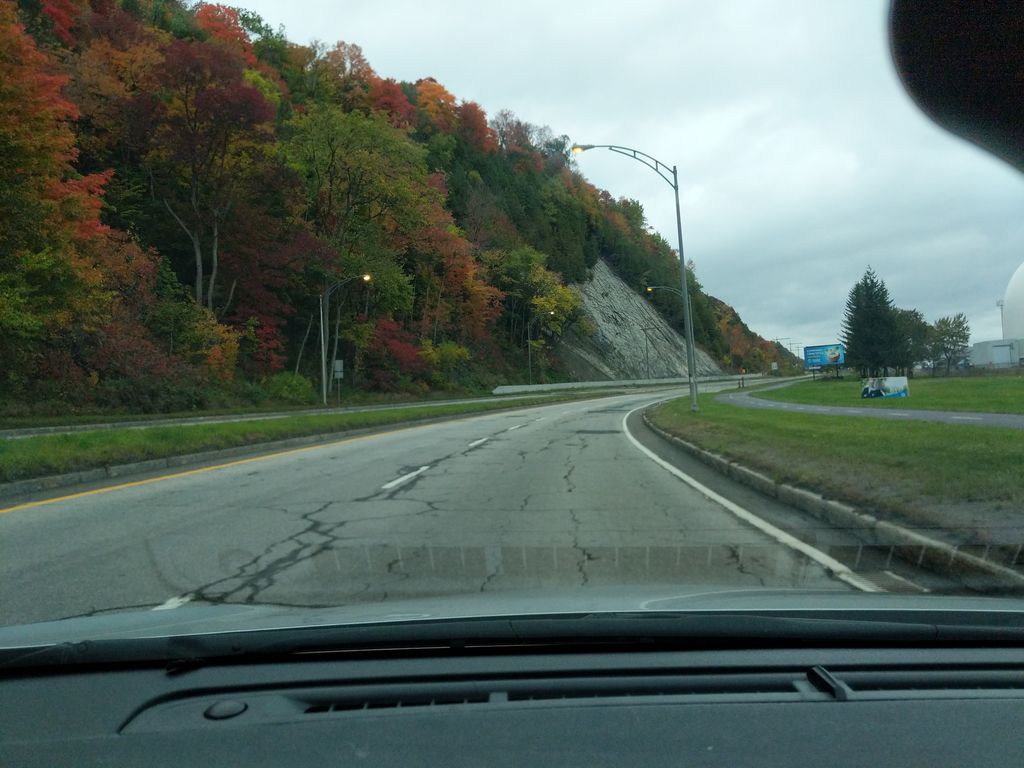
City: quebec_city